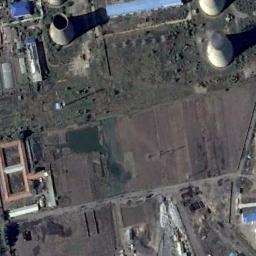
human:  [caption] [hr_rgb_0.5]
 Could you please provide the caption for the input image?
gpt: There are two thermal power stations and rows of storage tanks .

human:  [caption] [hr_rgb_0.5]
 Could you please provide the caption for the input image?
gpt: The thermal power station is on the grass next to some buildings .

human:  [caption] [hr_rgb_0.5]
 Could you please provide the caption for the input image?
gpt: There is a factory building in a thermal power station  There are three cooling towers, one steaming .

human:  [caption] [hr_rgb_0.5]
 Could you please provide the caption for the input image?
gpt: There are many buildings of different shapes next to the thermal power station .

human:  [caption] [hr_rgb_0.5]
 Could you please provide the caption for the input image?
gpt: There are some buildings and several chimneys on the thermal power station .